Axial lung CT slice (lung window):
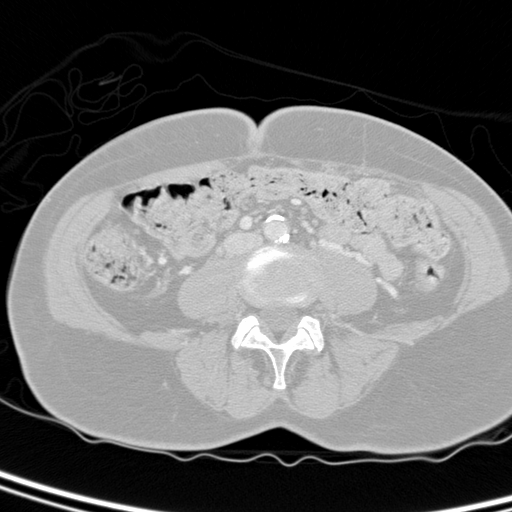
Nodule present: no